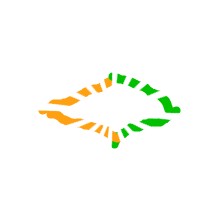
Shape: rhombus